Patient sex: M
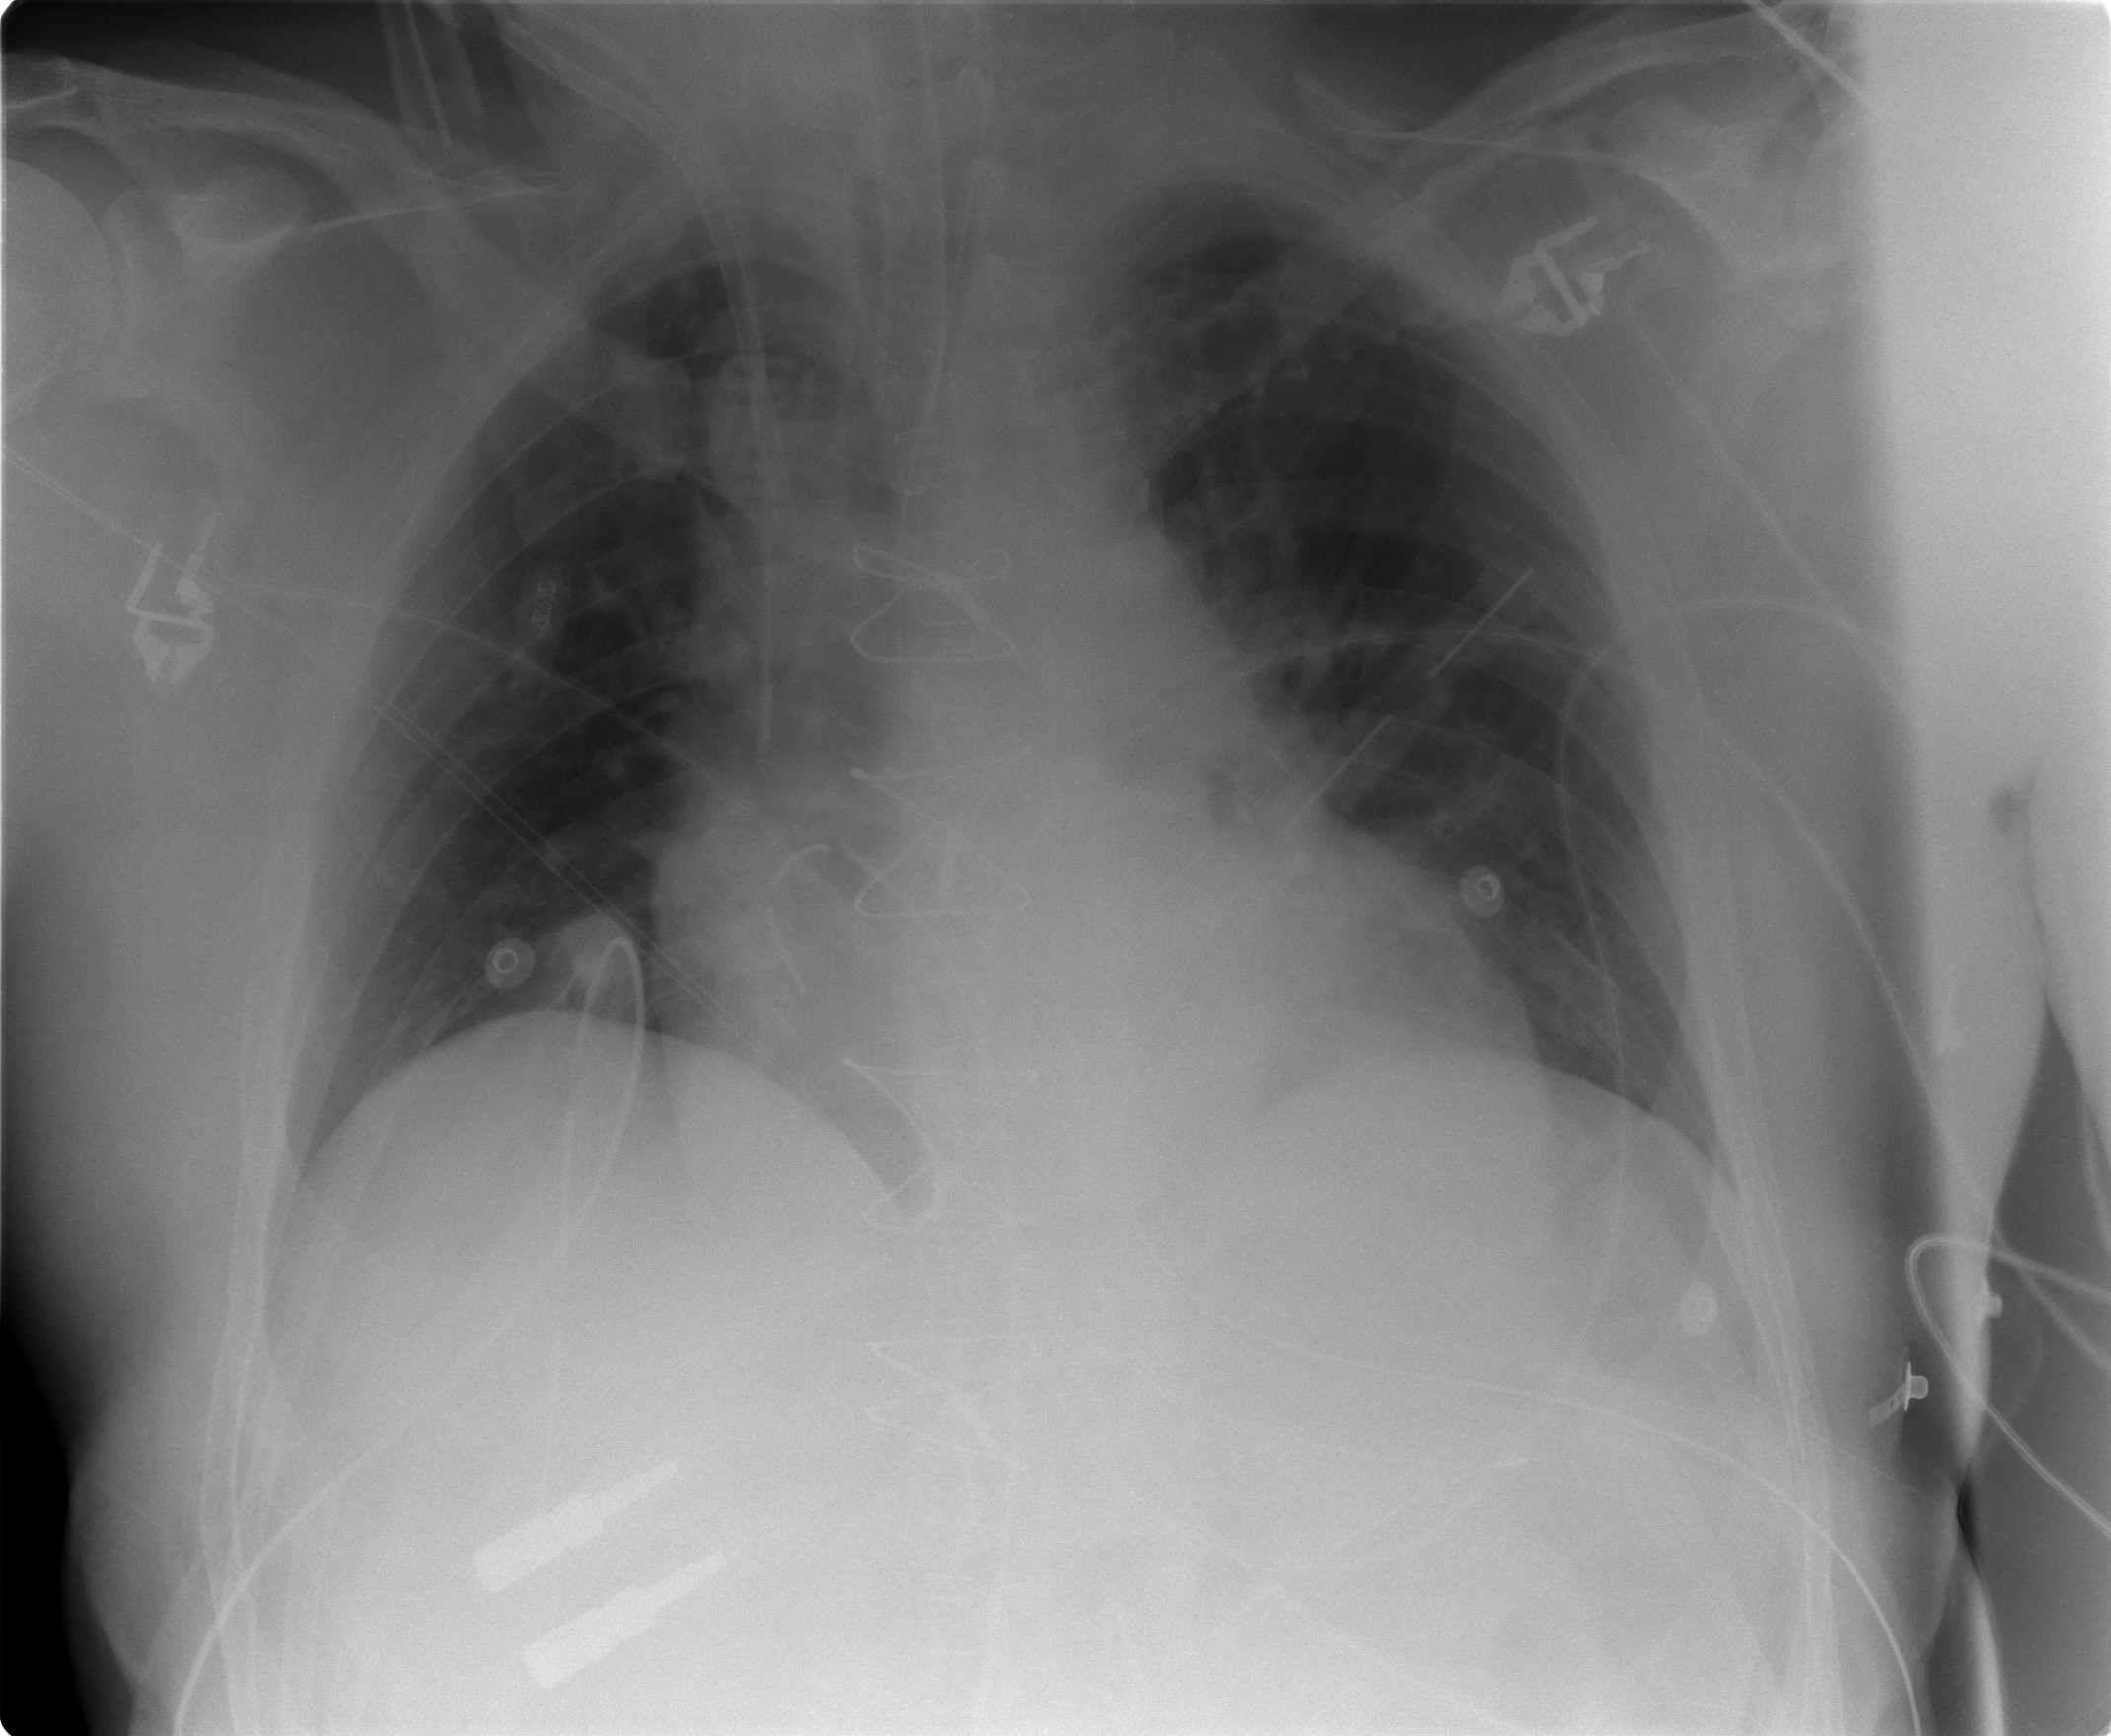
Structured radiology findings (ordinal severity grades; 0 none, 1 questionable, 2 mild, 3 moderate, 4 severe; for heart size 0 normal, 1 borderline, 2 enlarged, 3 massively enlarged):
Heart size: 2
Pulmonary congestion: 2
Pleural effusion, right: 0
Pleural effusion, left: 0
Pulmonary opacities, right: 0
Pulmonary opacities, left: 0
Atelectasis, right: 0
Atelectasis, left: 0